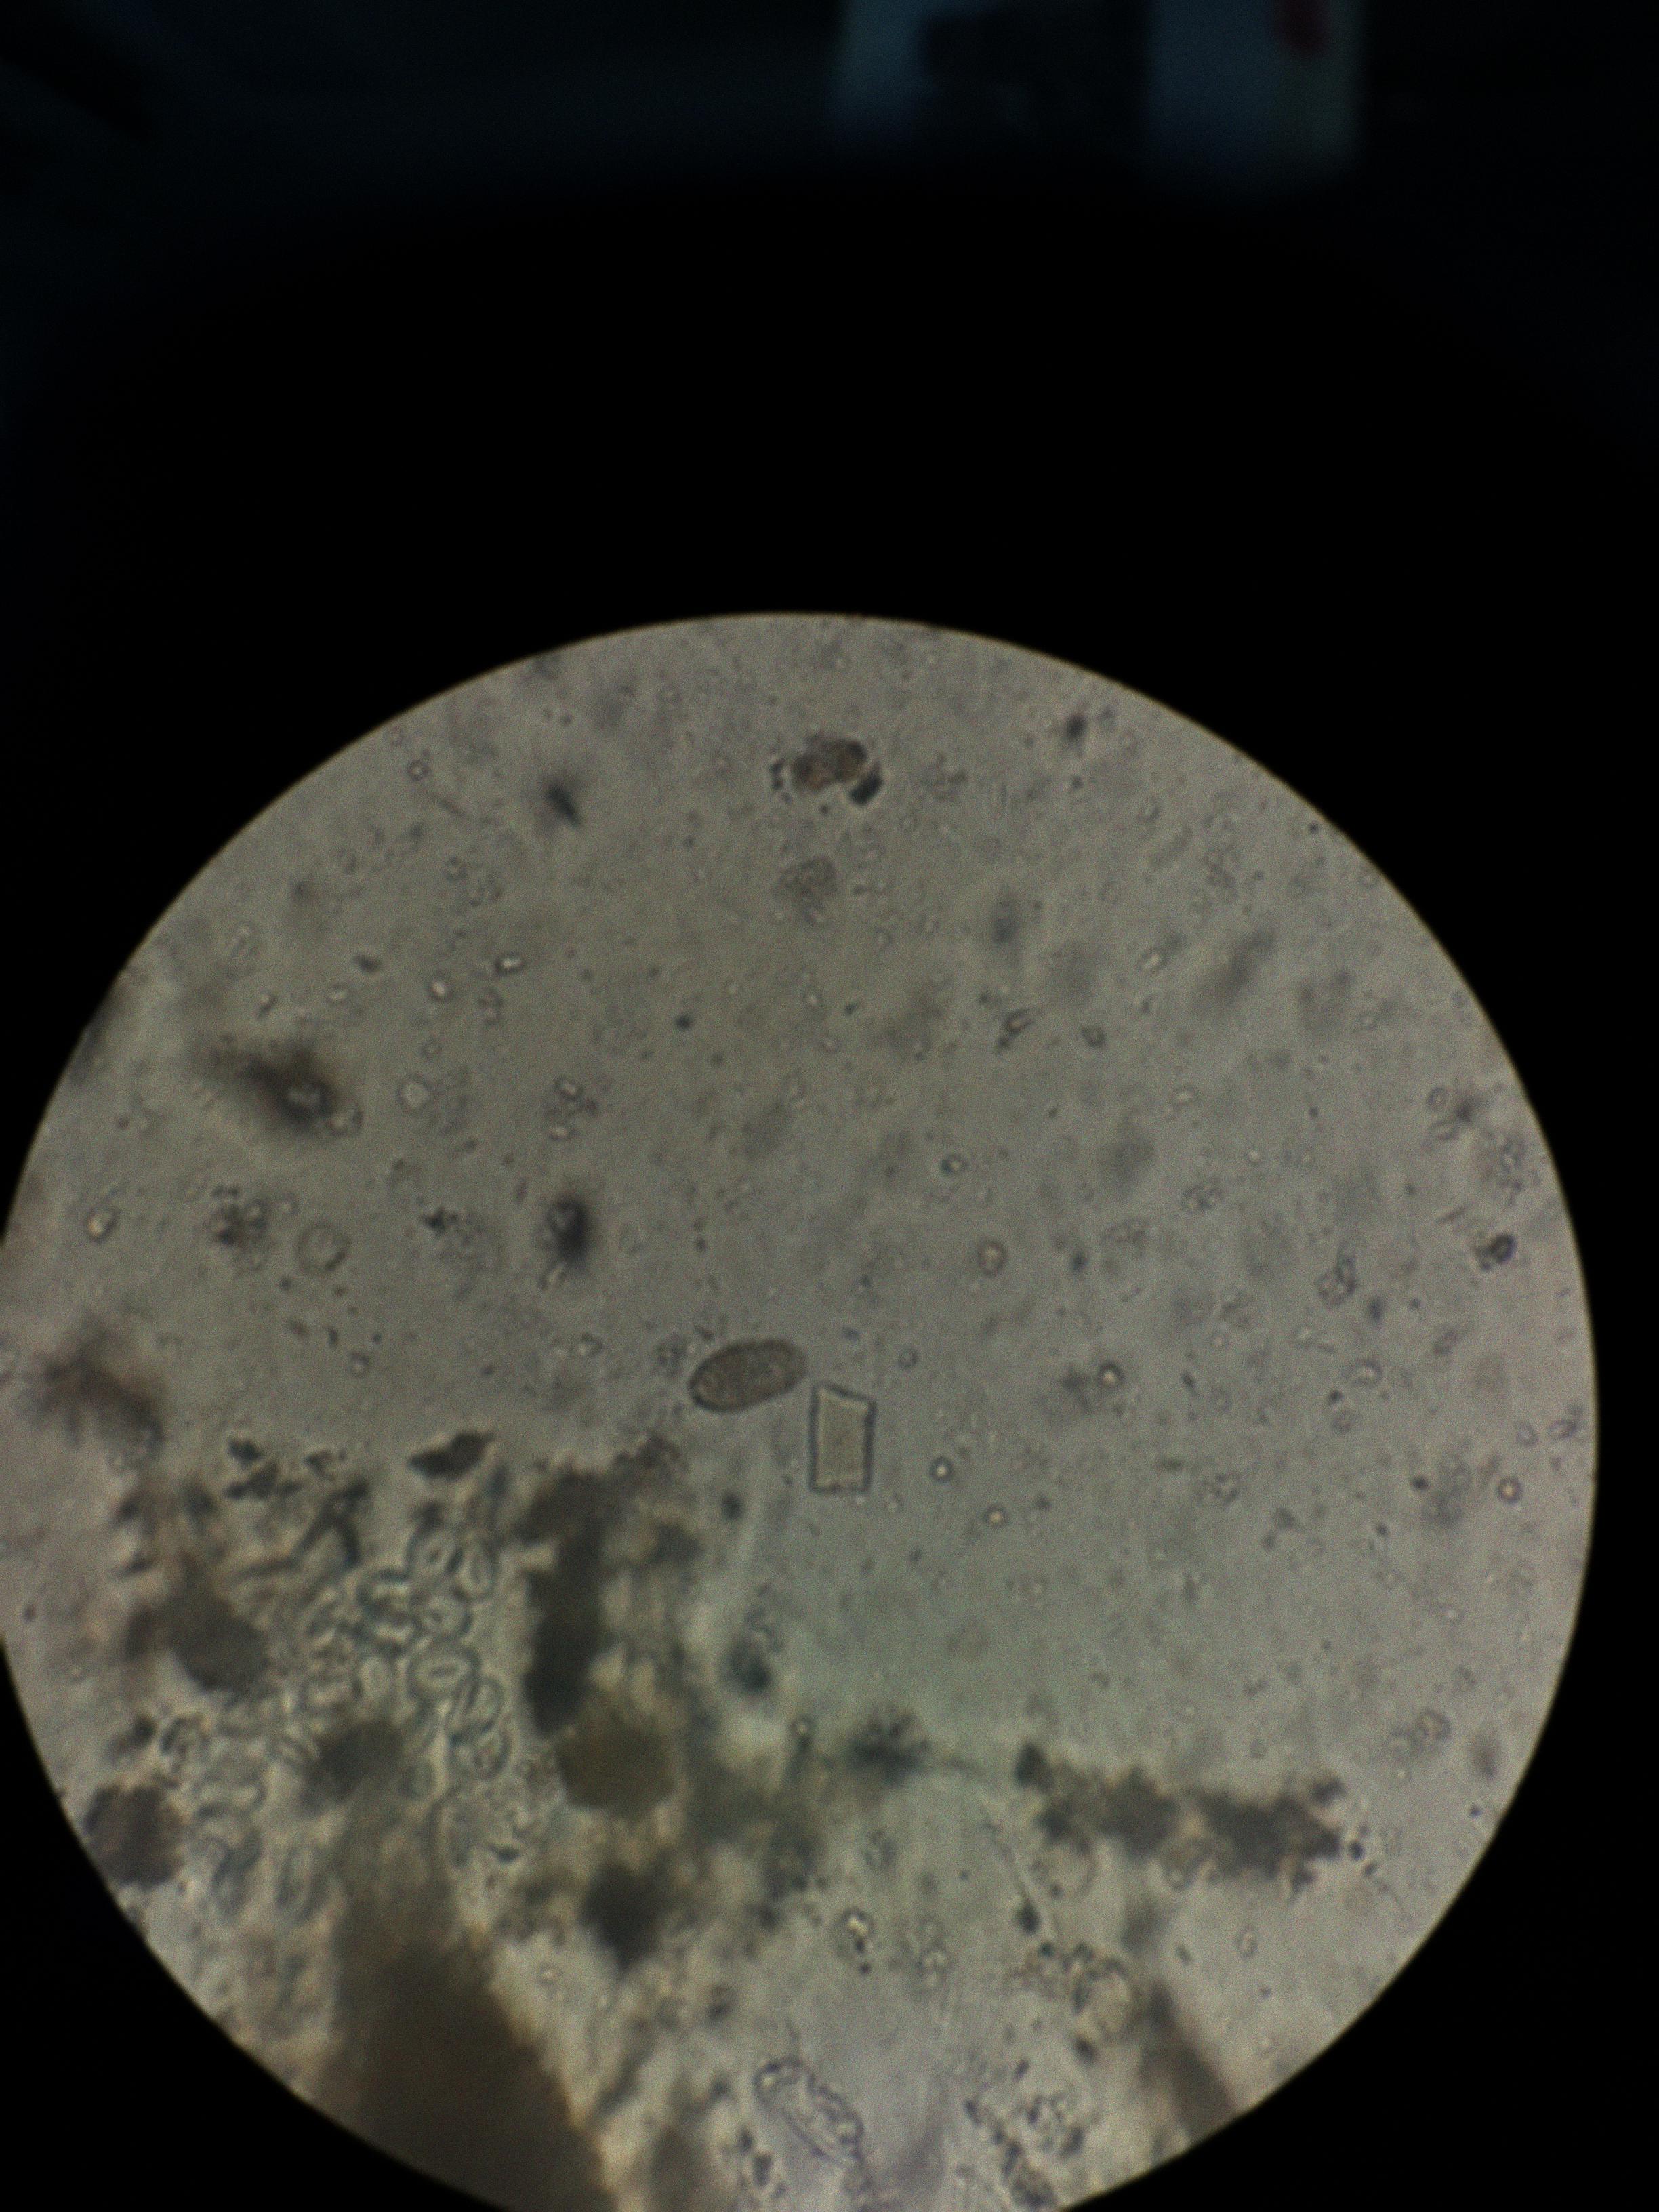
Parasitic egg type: Capillaria philippinensis